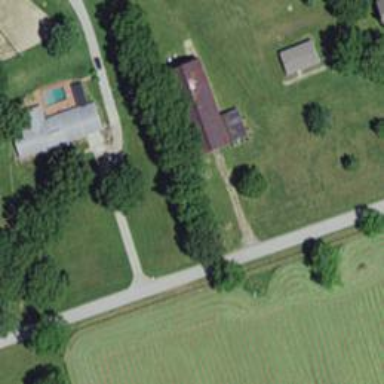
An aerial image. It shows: Driveway leading to service road.